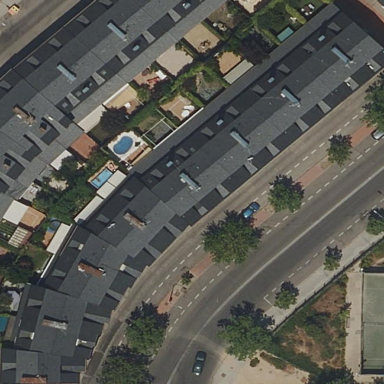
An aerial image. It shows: Terrace building.